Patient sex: M
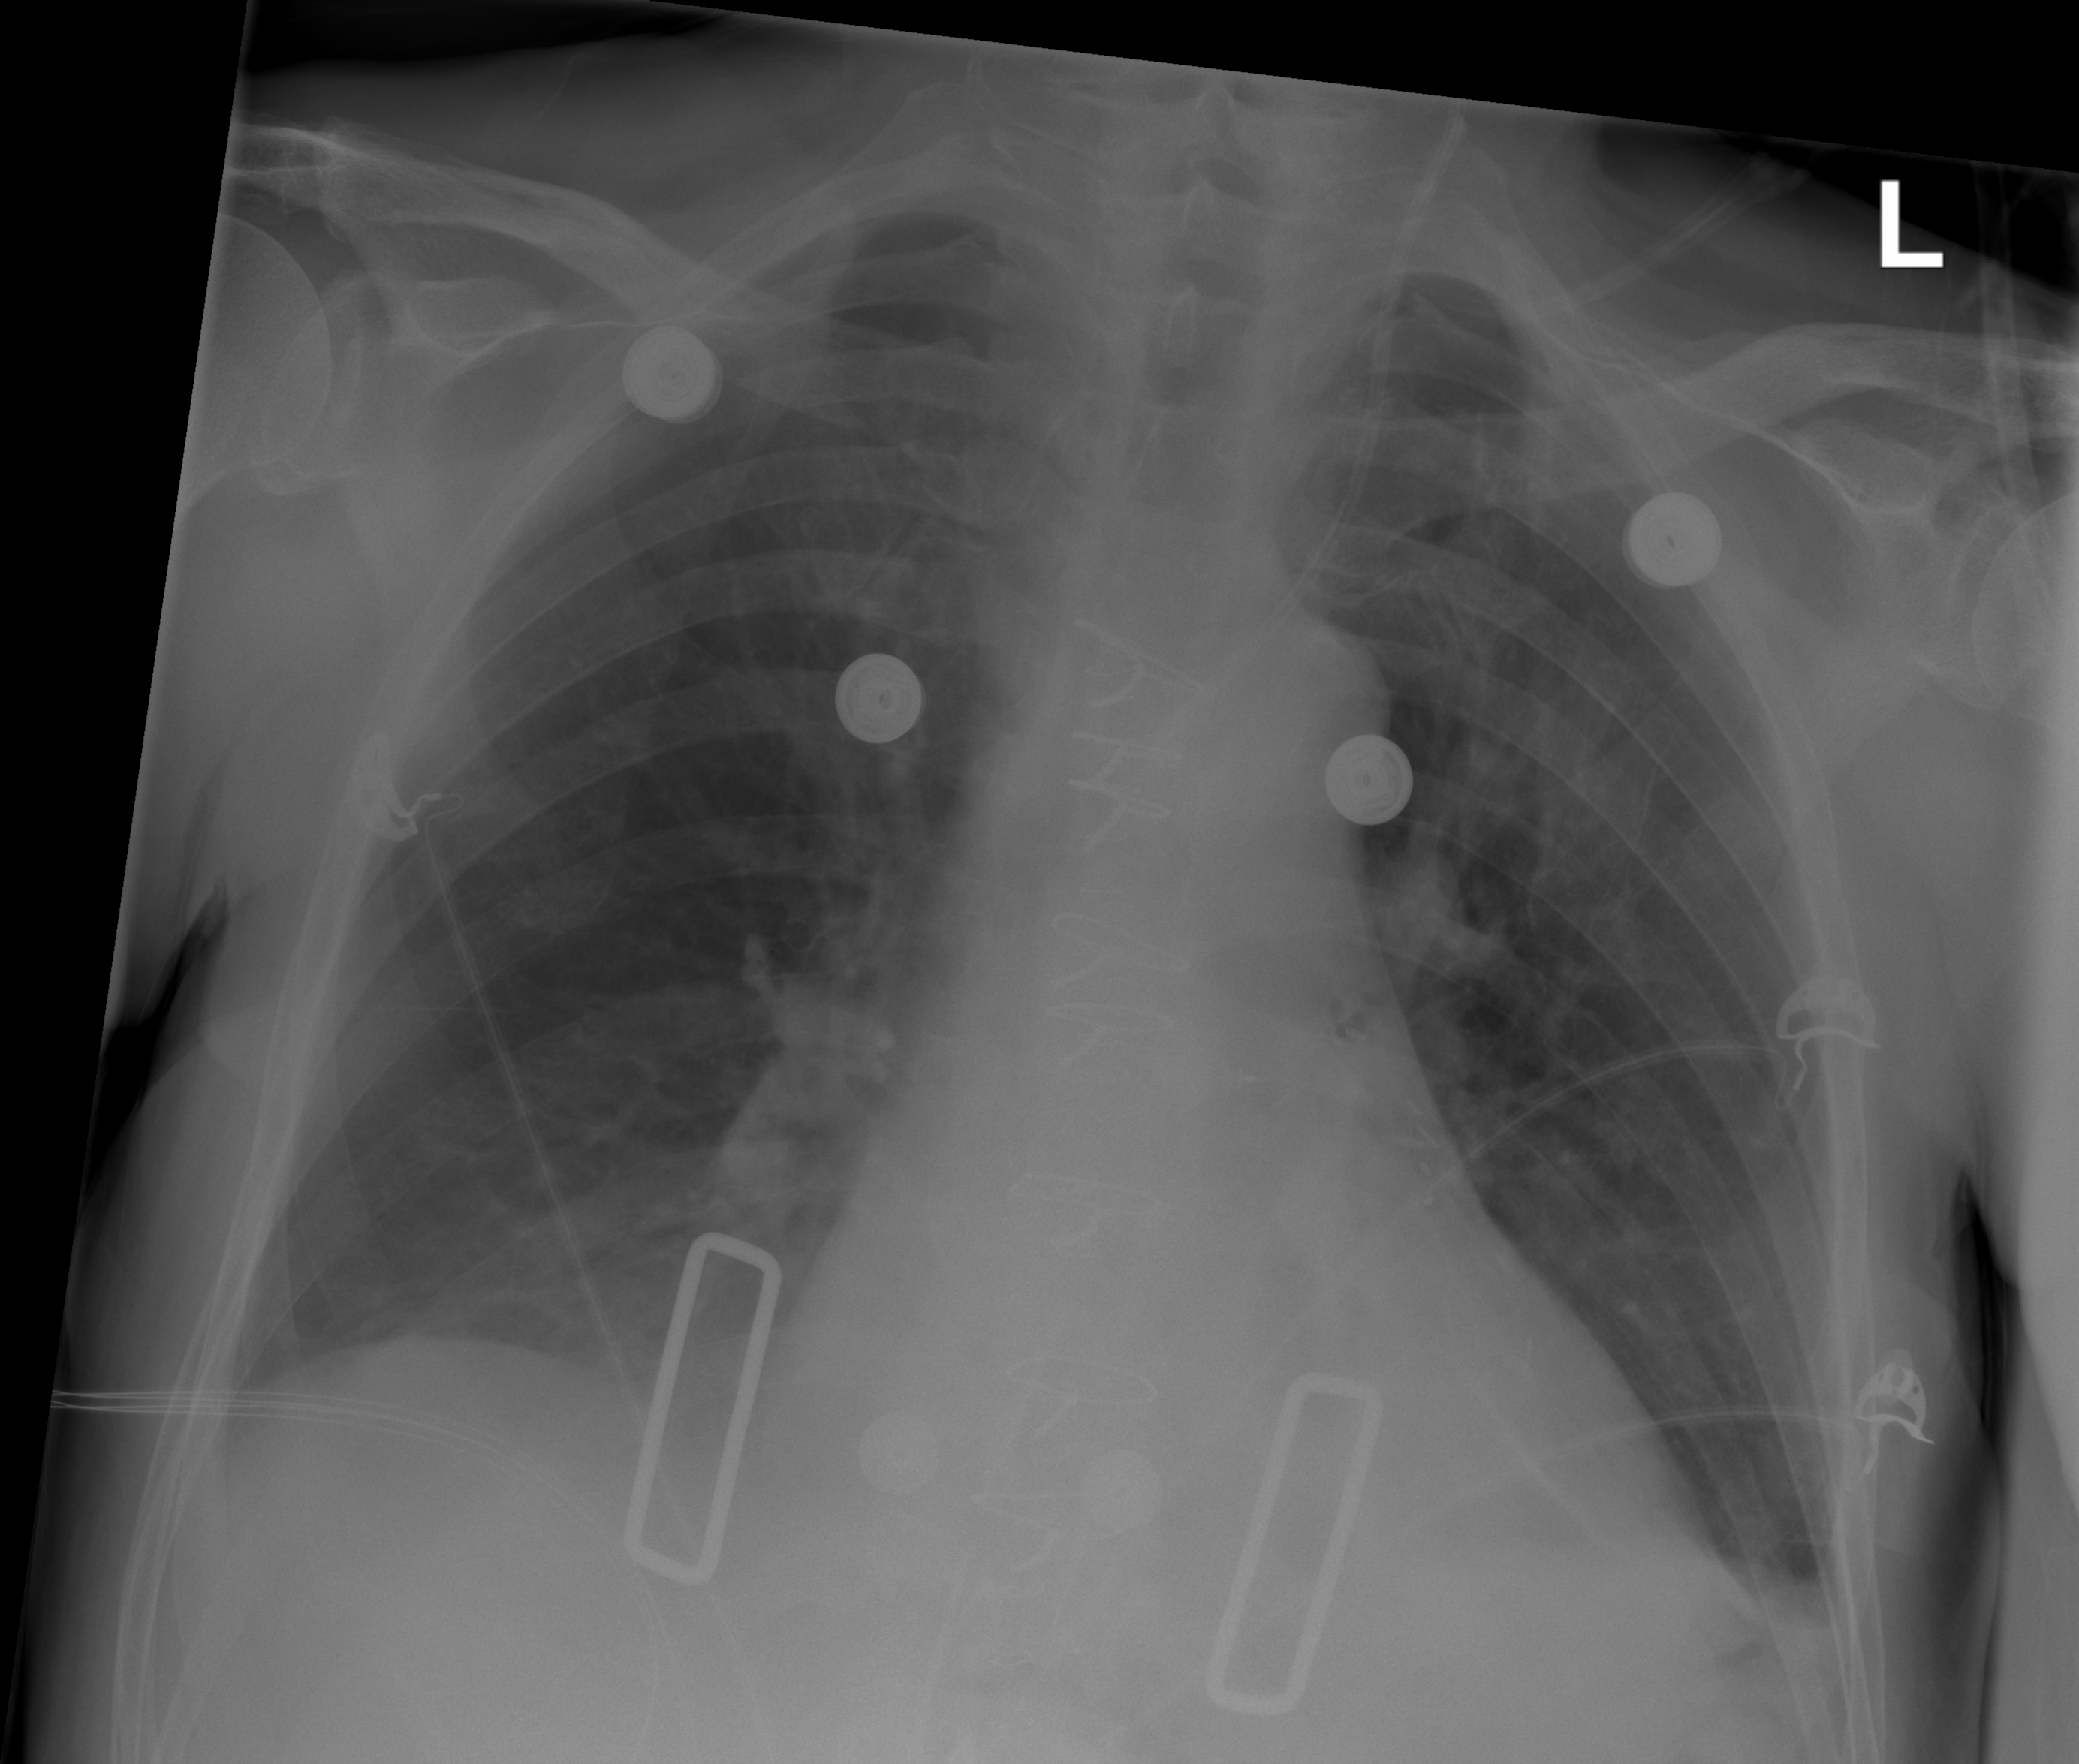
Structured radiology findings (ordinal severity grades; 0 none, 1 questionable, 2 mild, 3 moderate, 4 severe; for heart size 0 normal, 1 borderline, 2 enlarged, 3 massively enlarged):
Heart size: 1
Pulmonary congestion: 0
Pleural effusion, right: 0
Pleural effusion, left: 2
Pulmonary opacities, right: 1
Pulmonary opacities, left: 0
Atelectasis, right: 2
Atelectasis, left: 2